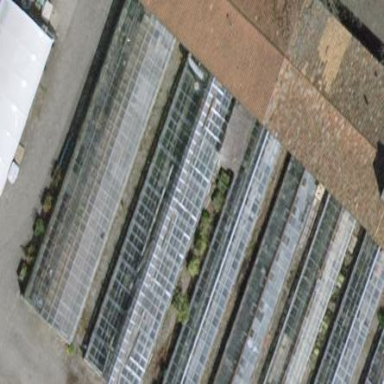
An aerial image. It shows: Greenhouse used for horticulture.